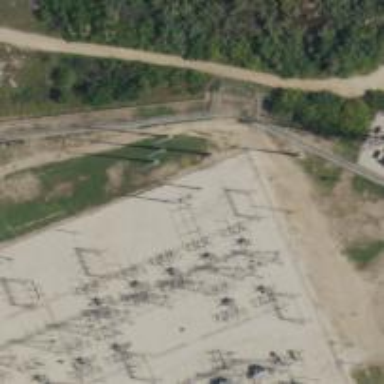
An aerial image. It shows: Triple tower power structure.